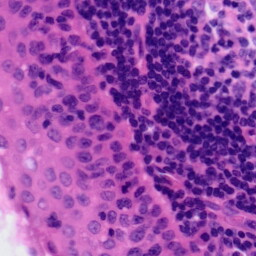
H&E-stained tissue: Tonsil